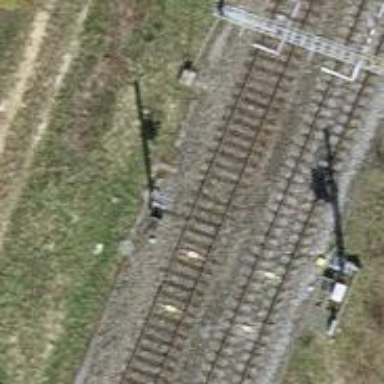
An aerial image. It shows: Railway signal.